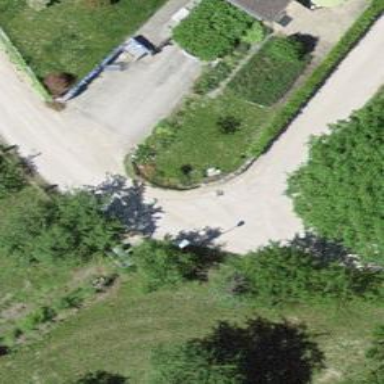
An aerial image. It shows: Residential road with unpaved surface.